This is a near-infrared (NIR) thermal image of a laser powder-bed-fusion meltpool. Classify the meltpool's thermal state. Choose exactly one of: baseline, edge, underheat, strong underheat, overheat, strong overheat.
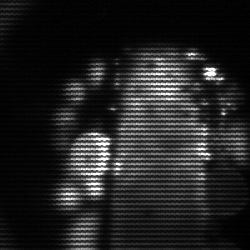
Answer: strong underheat